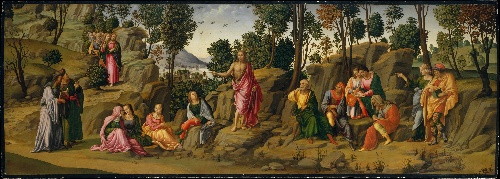
Title: Saint John the Baptist Bearing Witness
Artist: Francesco Granacci
Artist bio: Italian, Villamagna 1469–1543 Florence
Date: ca. 1506–7
Object type: Painting
Classification: Paintings
Medium: Oil and gold on wood
Dimensions: 29 3/4 x 82 1/2 in. (75.6 x 209.6 cm)
Department: European Paintings
Credit line: Purchase, Gwynne Andrews, Harris Brisbane Dick, Dodge, Fletcher, and Rogers Funds, funds from various donors, Ella Morris de Peyster Gift, Mrs. Donald Oenslager Gift, and Gifts in memory of Robert Lehman, 1970
Accession year: 1970
Repository: Metropolitan Museum of Art, New York, NY
Tags: Men|Women|Saint John the Baptist|Christ